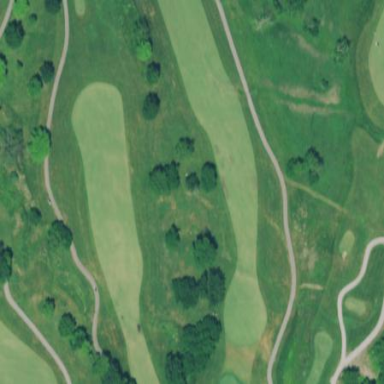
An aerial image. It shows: Golf fairway surrounded by grass.